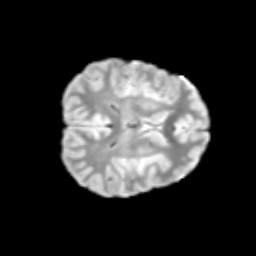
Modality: T2w
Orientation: axial
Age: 12
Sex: male
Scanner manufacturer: siemens
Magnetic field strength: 3 T
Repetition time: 3.8 s
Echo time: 0.07 s